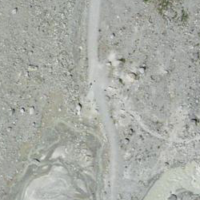
EUNIS habitat code: 47
Species observed at this site:
Macrothylacia rubi
Tanacetum vulgare
Saxifraga bryoides
Chamaenerion fleischeri
Chamaenerion dodonaei
Carex firma